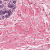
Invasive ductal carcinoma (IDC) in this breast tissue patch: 0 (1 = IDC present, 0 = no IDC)